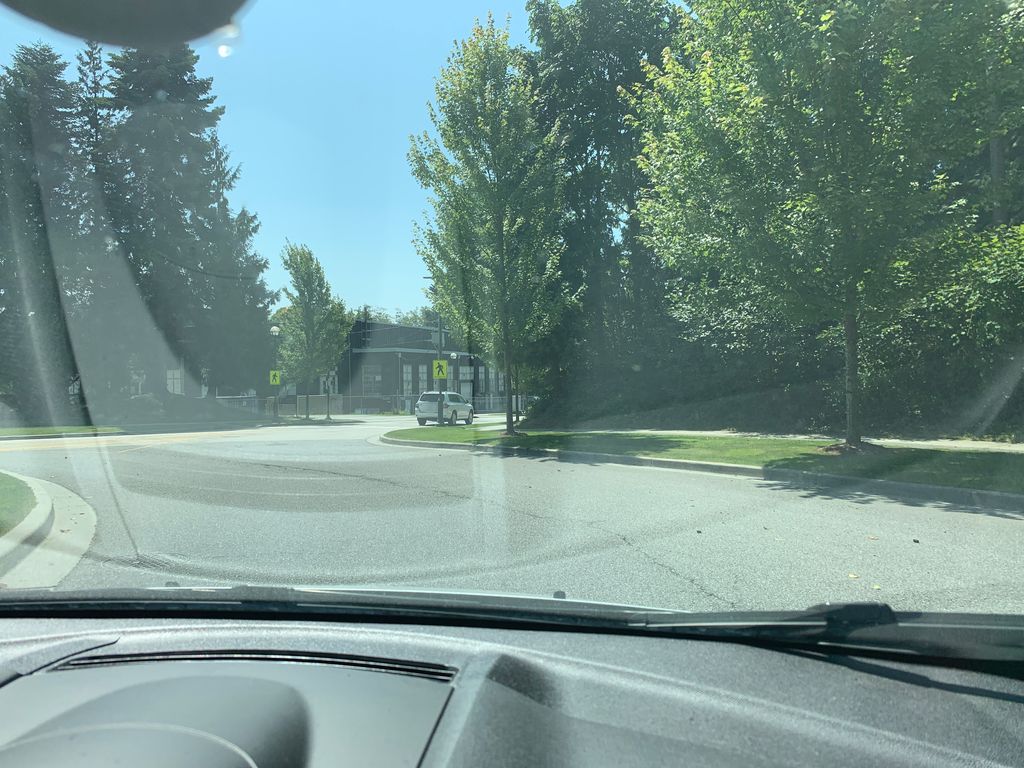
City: vancouver